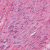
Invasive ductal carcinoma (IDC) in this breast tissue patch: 0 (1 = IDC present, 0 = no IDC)